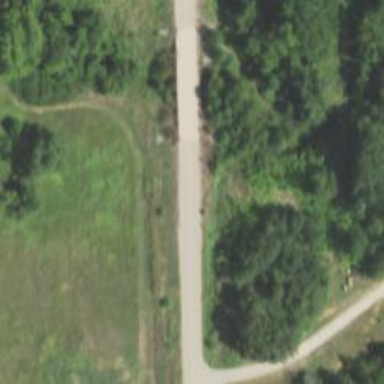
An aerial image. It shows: Residential road.